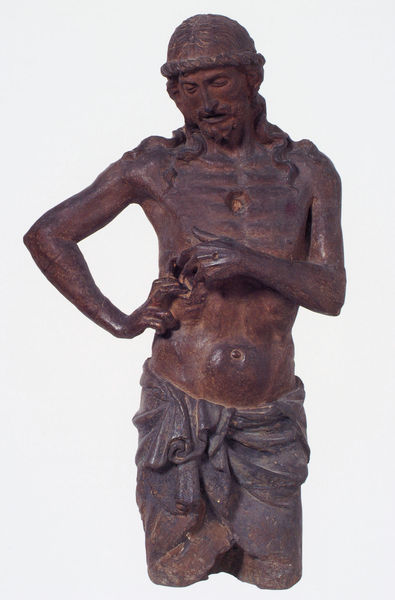
Titel: Christ showing the wound in his Side/ Christus zeigt das Wundmal in seiner Seite
Standort: Herkunft: Florenz (EU - I - Toskana)
Institution: London, Victoria and Albert Museum, Inventarnr. A.43-1937
Schlagwörter: lendenschurz, mann, nackt, wunde, ellbogen, finger, haar, holz, mund, weiss, blick, tuch, alt, bart, arme, augen, mensch, stehen, hände, figur, stehend, krone, locken, skulptur, statue, beine, bauch, bronze, plastik, dünn, foto, eisen, lendentuch, rippen, loch, seite, baun, kranz, öffnung, christus, jesus, kreuzigung, wunden, wundmale, leiden, schmerz, lendenschurtz, dornenkrone, passion, schmerzensmann